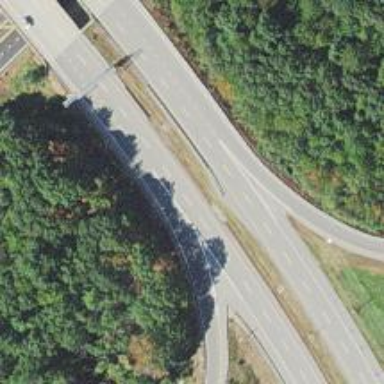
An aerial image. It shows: Motorway junction.